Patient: sex M, age 78
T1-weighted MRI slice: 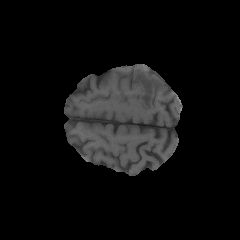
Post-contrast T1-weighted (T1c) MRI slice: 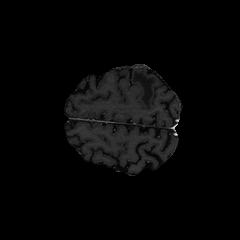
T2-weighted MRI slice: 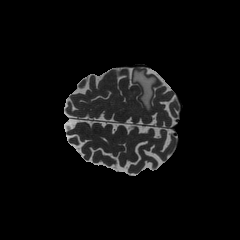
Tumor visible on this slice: yes
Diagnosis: Glioblastoma, IDH-wildtype
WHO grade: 4